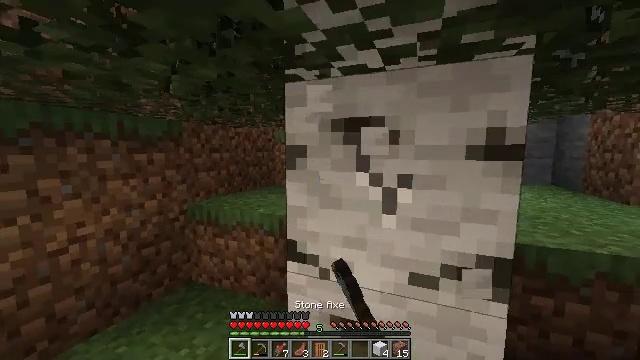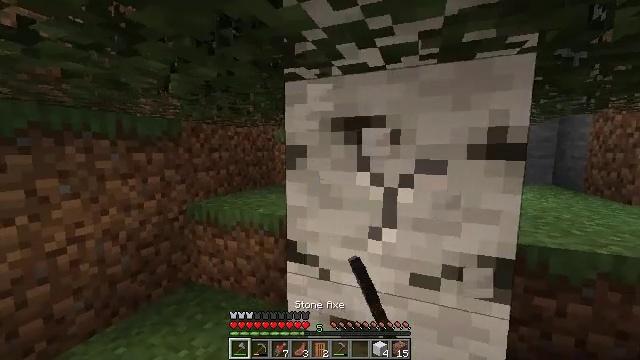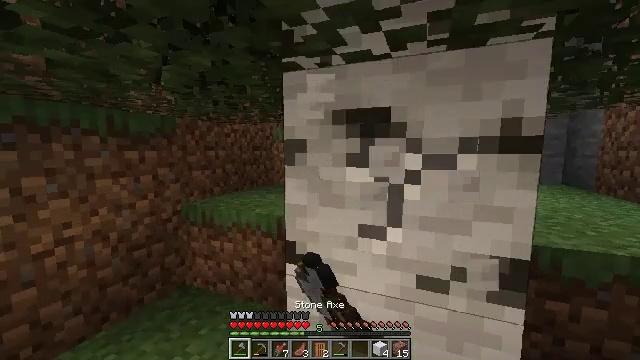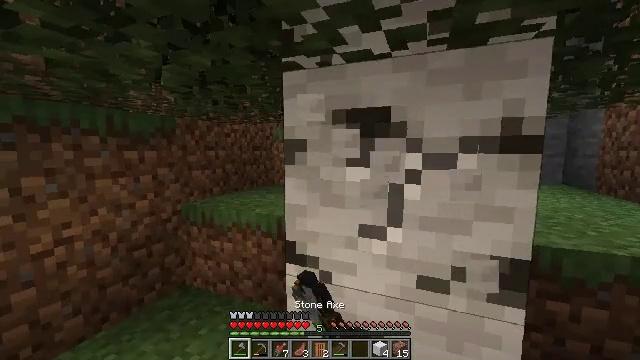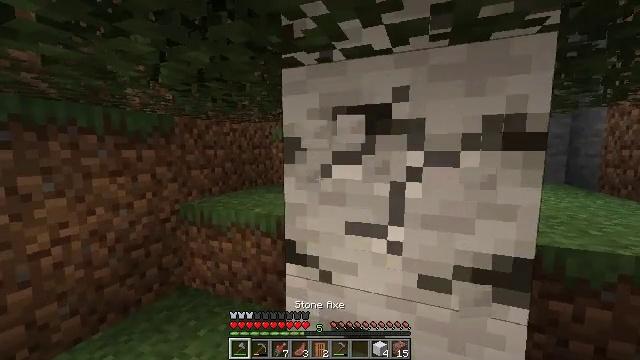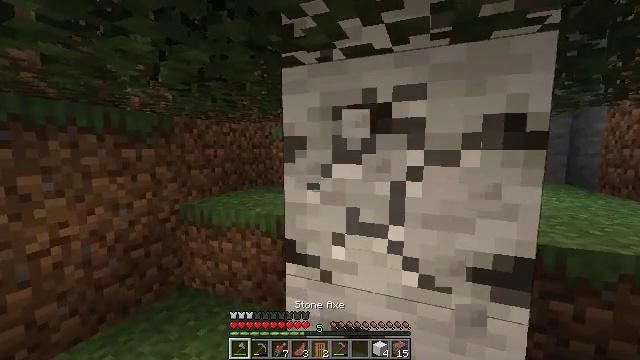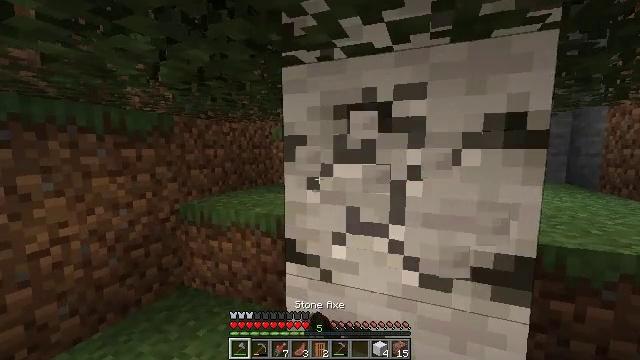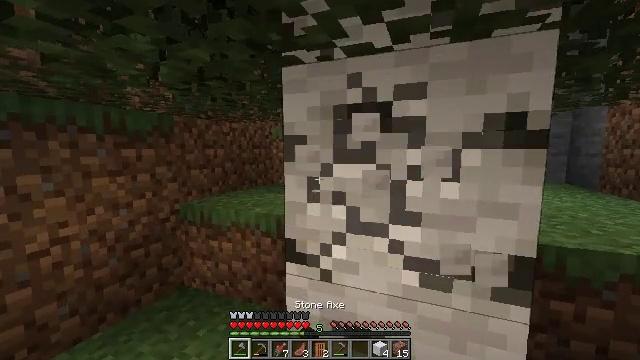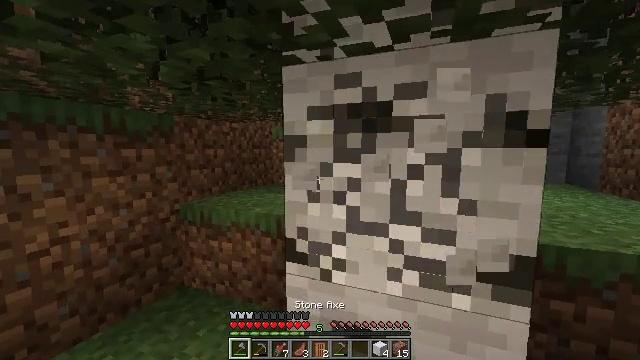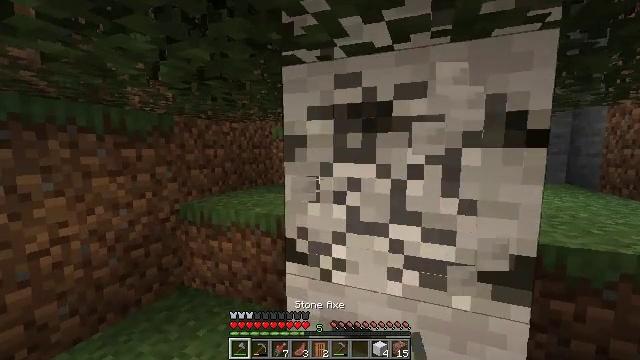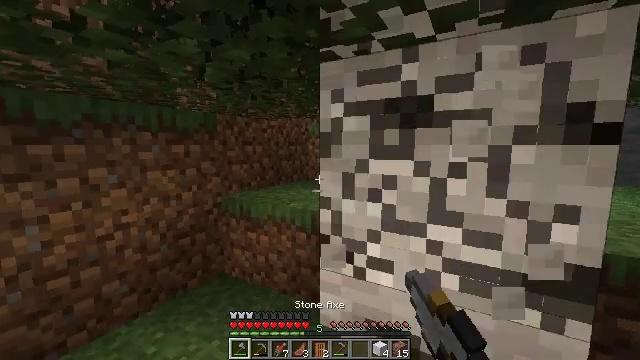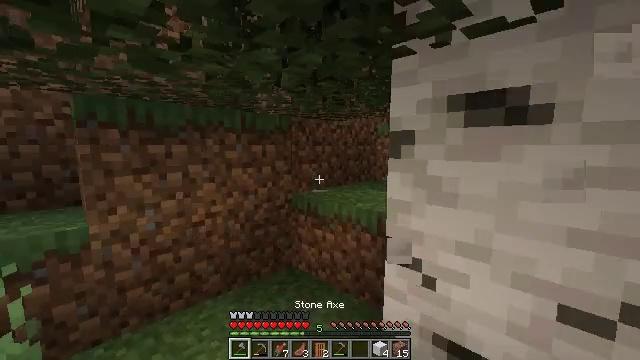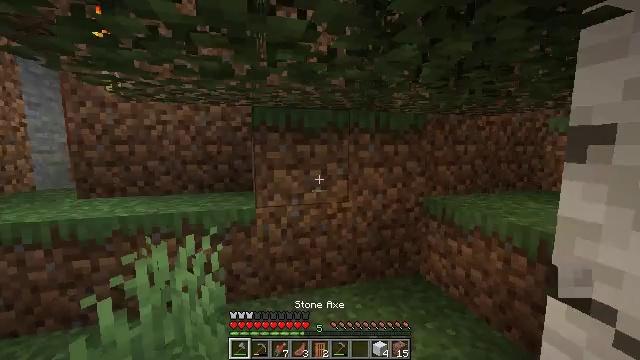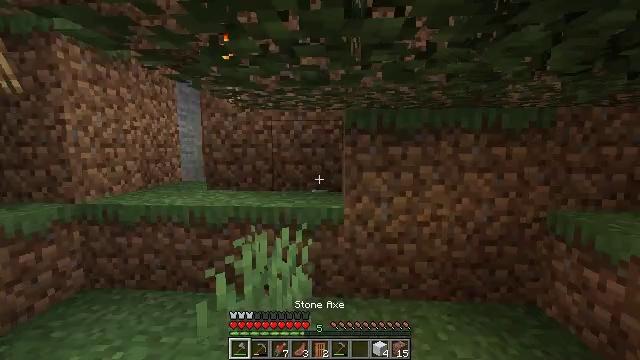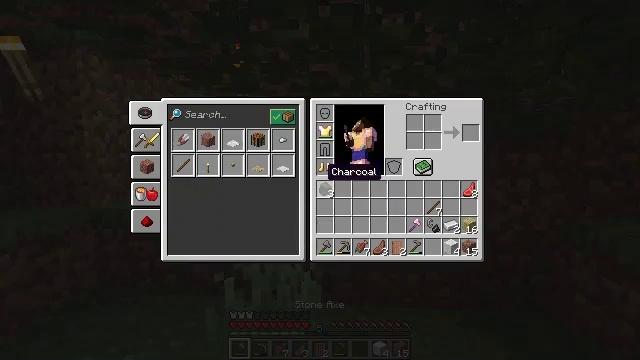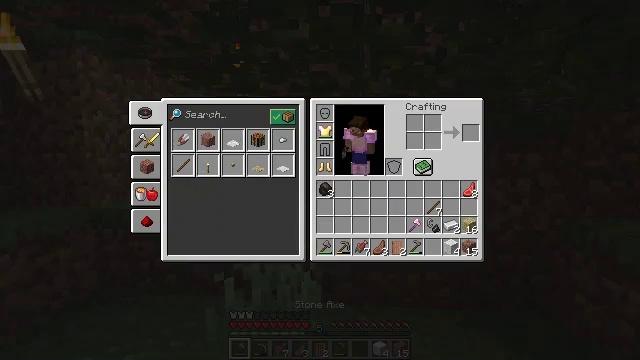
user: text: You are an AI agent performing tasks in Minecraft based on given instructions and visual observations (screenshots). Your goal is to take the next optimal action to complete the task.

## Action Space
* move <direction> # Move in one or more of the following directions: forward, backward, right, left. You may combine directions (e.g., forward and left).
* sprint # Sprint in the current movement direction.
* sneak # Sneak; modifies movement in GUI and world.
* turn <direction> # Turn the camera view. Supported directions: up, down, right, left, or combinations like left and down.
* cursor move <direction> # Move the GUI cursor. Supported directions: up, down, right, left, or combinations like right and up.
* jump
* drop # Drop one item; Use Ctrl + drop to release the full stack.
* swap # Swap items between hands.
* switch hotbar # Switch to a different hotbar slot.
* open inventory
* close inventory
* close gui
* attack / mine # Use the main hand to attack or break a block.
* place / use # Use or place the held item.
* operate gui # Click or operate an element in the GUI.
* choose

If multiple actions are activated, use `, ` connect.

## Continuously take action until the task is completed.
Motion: motion action
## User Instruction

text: Break the birch log in the forest.
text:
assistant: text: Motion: attack / mine
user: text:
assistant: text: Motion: attack / mine
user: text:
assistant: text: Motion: attack / mine
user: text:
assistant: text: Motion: attack / mine
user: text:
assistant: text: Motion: attack / mine
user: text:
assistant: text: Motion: attack / mine
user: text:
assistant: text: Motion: attack / mine
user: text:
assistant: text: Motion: attack / mine
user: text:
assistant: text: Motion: attack / mine
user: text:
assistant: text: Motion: turn left, attack / mine
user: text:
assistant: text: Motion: turn left
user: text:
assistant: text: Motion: turn left
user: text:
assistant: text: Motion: turn left
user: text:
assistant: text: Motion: turn left and up, open inventory
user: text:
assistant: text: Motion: open inventory
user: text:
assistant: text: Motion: open inventory
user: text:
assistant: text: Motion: open inventory
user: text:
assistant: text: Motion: no_op
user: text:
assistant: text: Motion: cursor move right
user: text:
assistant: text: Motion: no_op
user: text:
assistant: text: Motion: cursor move right
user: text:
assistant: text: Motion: cursor move right
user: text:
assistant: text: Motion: no_op
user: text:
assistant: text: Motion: cursor move left and down, close inventory
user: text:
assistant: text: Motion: turn left, close inventory
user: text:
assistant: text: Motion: move forward, turn left and up, close inventory
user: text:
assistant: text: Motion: move forward, turn left and up
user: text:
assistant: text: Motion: move forward
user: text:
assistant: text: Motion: move forward, turn right
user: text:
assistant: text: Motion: move forward, turn right